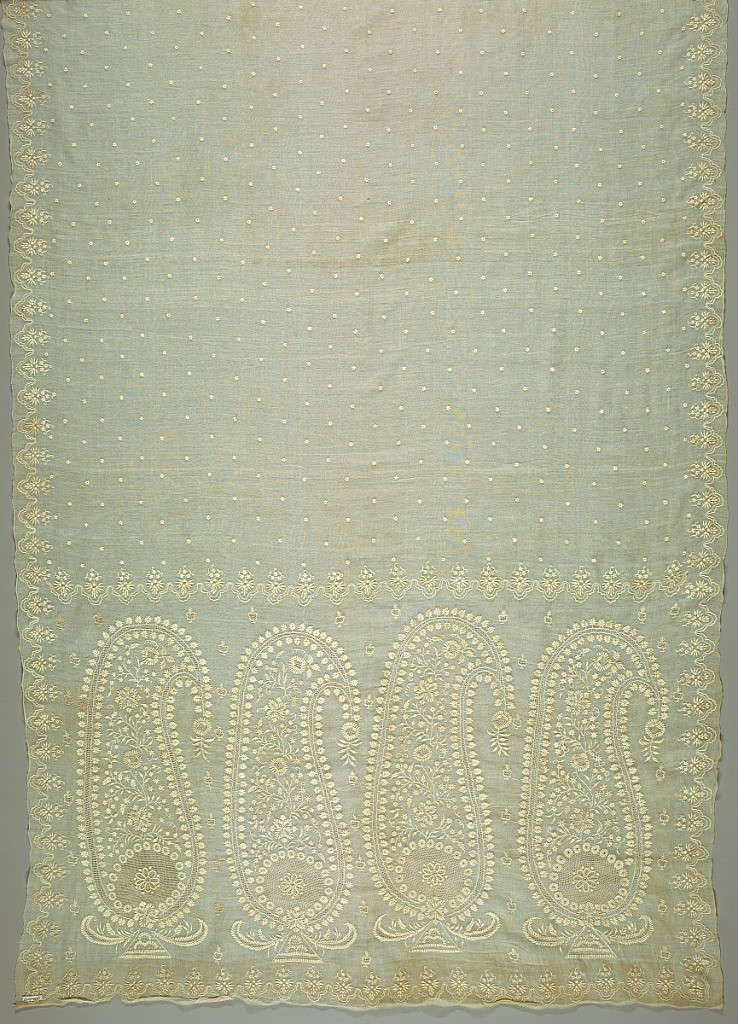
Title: Shawl
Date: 1800–1850
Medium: cotton Technique: buttonhole, satin, and stem stitches on plain weave; deflected element work
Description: White-on-white embroidered shawl in a sheer fabric with an Indian style border of four floral motifs in large boteh or paisley shapes at each end. Sparsely dotted field with embroidered scalloped edge capped with flowers on all four sides.